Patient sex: M
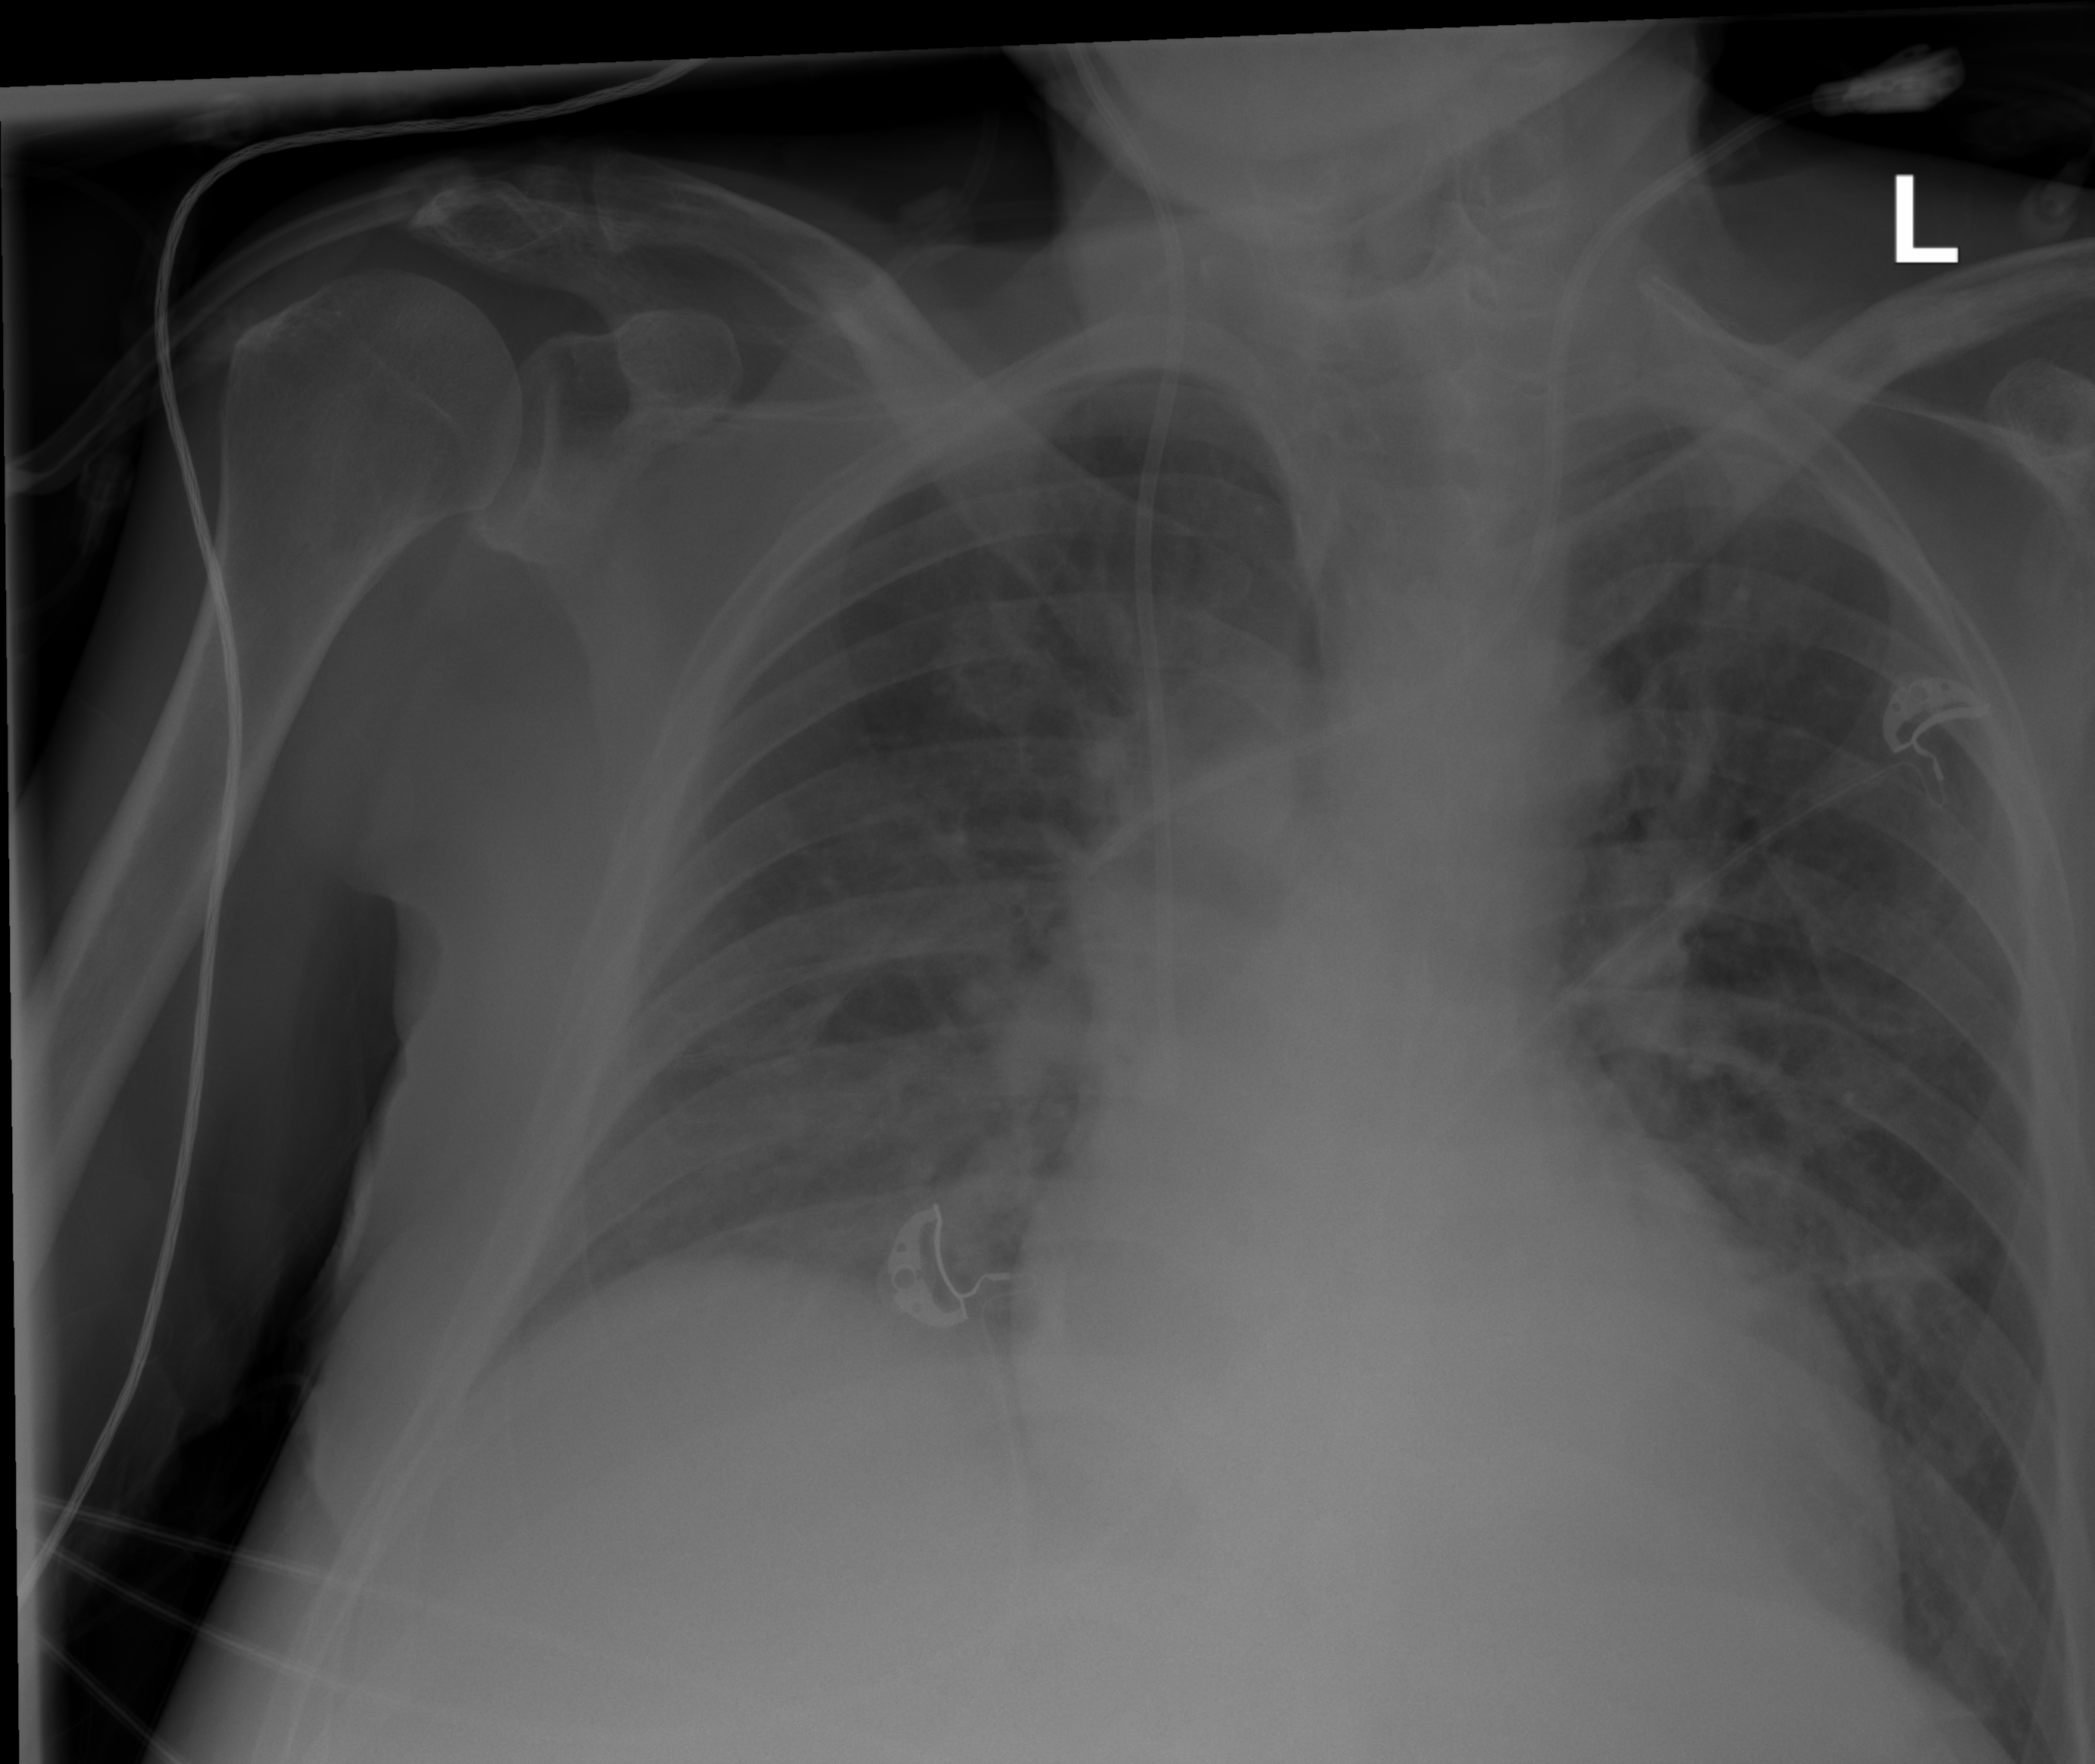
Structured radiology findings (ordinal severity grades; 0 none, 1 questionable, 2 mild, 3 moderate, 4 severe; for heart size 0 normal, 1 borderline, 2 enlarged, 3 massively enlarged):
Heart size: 2
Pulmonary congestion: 2
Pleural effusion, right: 0
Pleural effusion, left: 0
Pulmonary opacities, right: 0
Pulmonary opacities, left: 0
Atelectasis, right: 2
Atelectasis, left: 1